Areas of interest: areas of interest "Library"
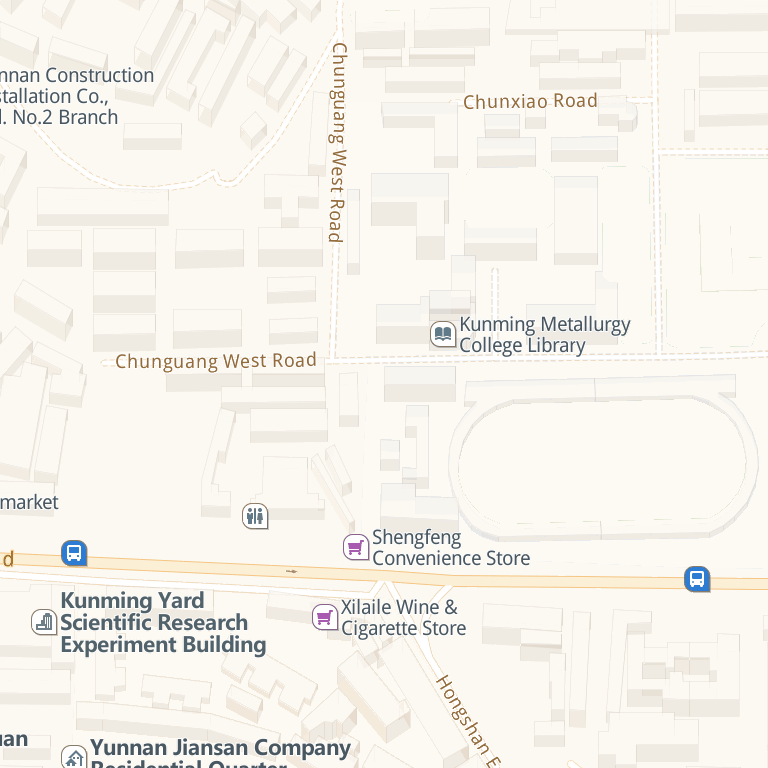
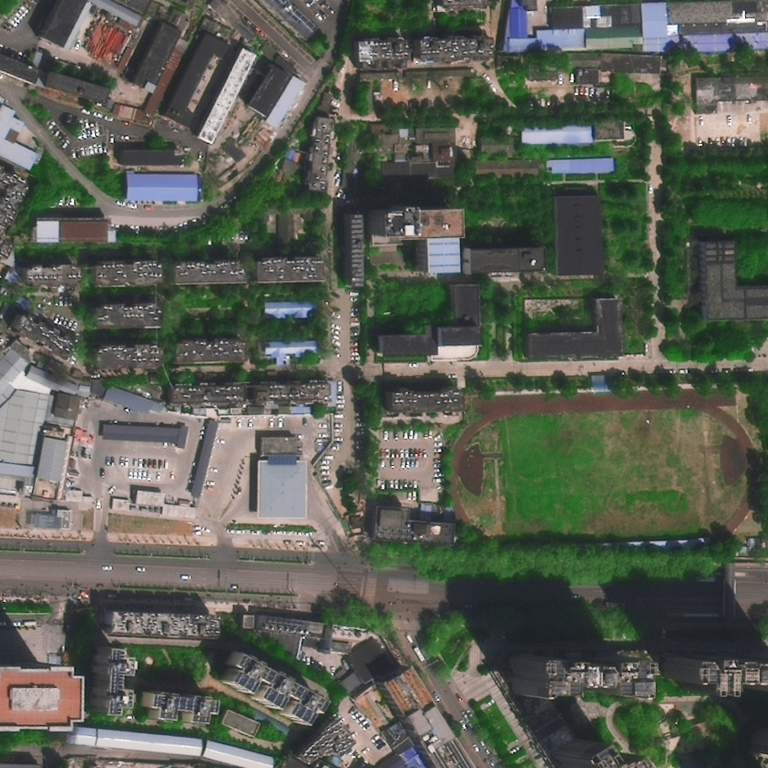